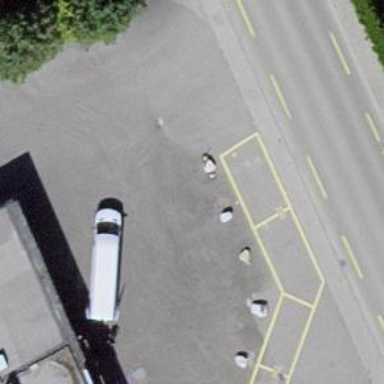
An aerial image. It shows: Block barrier.